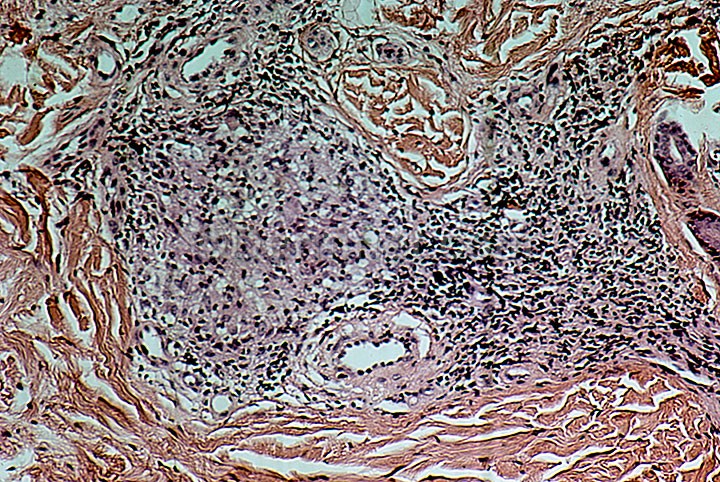
Disease: Systemic Disease